Question: I am an absolutely newcomer to OpenCV and Haar classifiers. I have copied the following code and it basically works fine, but it only returns one face and one eye. What about the second eye and another face?
'''
const char[] eyesCascadeFilename = "haarcascade_eye.xml";
const char[] faceCascadeFilename = "haarcascade_frontalface_alt2.xml";
const int HaarOptions = CV_HAAR_DO_ROUGH_SEARCH;
// prepare the image for fast processing
Mat grayImage;
cvtColor(colorImage, grayImage, CV_BGR2GRAY);
equalizeHist(grayImage, grayImage);
// detect the faces on the image
std::vector<cv::Rect> faces;
faceCascade.detectMultiScale(grayImage, faces, 1.1, 2, HaarOptions, cv::Size(60, 60));
for (int i = 0; i < faces.size(); i++) {
// visualize the faces
cv::Point pt1(faces[i].x + faces[i].width, faces[i].y + faces[i].height);
cv::Point pt2(faces[i].x, faces[i].y);
cv::rectangle(colorImage, pt1, pt2, cvScalar(0, 255, 0, 0), 1, 8 ,0);
// detect the eyes within the facial roi
cv::Rect rect(faces[i].x, faces[i].y, faces[i].width, faces[i].height);
cv::Mat roi = grayImage(rect);
std::vector<cv::Rect> eyes;
// here's a problem ...:
eyesCascade.detectMultiScale(roi, eyes, 1.1, 2, HaarOptions, cv::Size(30, 30));
//eyesCascade.detectMultiScale(roi, eyes);
for (int i = 0; i < eyes.size(); i++) {
// visualize the eyes
cv::Point pt1(faces[i].x + eyes[i].x + eyes[i].width, faces[i].y + eyes[i].y + eyes[i].height);
cv::Point pt2(faces[i].x + eyes[i].x, faces[i].y + eyes[i].y);
cv::rectangle(colorImage, pt1, pt2, cvScalar(0, 210, 255, 0), 1, 8 ,0);
}
}
'''
Here's what it looks like:

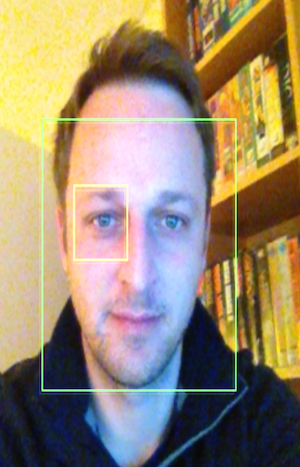
Answer: In your code, in the inner 'for' loop, you are actually making a new variable with the same name as the iteration variable of the outer 'for' loop ('i'). , and the variable in the inner scope "owns" the name. You will not be able to access the outer-scoped 'i' inside the inner scope.
The for loop declaration itself is part of the scope of the for loop, so counts as part of the inner-scope in the case of the second 'i'.
In your case, this translates into the fact that you will only be able to draw one eye at a time for a given face, even if two were detected. You can't reach eye(2) for face(1). You are actually lucky your code didn't crash: this is only due to the fact that both your face and eye vector are of the same size (2).
In debug mode you got 'eye.size == 1' probably just because at a particular moment the algorithm was only able to detect one eye. It is likely that at the next iteration 'eye.size' would have been 2.
So, use, let's say, int j = 0 in your inner loop to iterate through the eye vector, and you'll be fine!
This is my own (working) version of this algorithm:
'''
#include "FaceDetectionHaar.h"
FaceDetectionHaar::FaceDetectionHaar()
{
face_cascade_name = "haarcascade_frontalface_alt.xml";
eyes_cascade_name = "haarcascade_eye_tree_eyeglasses.xml";
if( !face_cascade.load( face_cascade_name ) ){ printf("--(!)Error loading
");};
if( !eyes_cascade.load( eyes_cascade_name ) ){ printf("--(!)Error loading
");};
}
void FaceDetectionHaar::execute(IplImage in)
{
Mat imgMat(&in);
std::vector<Rect> faces;
Mat frame_gray;
cvtColor( imgMat, frame_gray, CV_BGR2GRAY );
equalizeHist( frame_gray, frame_gray );
//-- Detect faces
face_cascade.detectMultiScale( frame_gray, faces, 1.1, 2, 0|CV_HAAR_SCALE_IMAGE, Size(30, 30) );
for( int i = 0; i < faces.size(); i++ )
{
Point center( faces[i].x + faces[i].width*0.5, faces[i].y + faces[i].height*0.5 );
ellipse( imgMat, center, Size( faces[i].width*0.5, faces[i].height*0.5), 0, 0, 360, Scalar( 255, 0, 255 ), 4, 8, 0 );
Mat faceROI = frame_gray( faces[i] );
std::vector<Rect> eyes;
//-- In each face, detect eyes
eyes_cascade.detectMultiScale( faceROI, eyes, 1.1, 2, 0 |CV_HAAR_SCALE_IMAGE, Size(30, 30) );
for( int j = 0; j < eyes.size(); j++ )
{
Point center( faces[i].x + eyes[j].x + eyes[j].width*0.5, faces[i].y + eyes[j].y + eyes[j].height*0.5 );
int radius = cvRound( (eyes[j].width + eyes[i].height)*0.25 );
circle( imgMat, center, radius, Scalar( 255, 0, 0 ), 4, 8, 0 );
}
}
in = imgMat;
}
'''
The code is way simpler than yours for the ROI part. And maybe the use of the Haar option 'CV_HAAR_SCALE_IMAGE' instead of 'CV_HAAR_DO_ROUGH_SEARCH' will help.
This code is for the most part a copy of the one given on the <URL>. You should try the Haar Cascades xml files they provide too, both for faces and eyes.